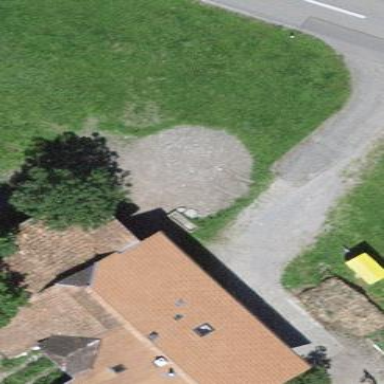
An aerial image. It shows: Rural barn.